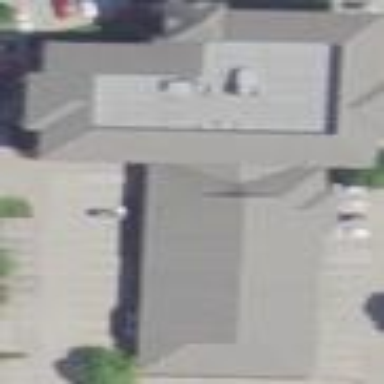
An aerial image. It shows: Office building.